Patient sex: F
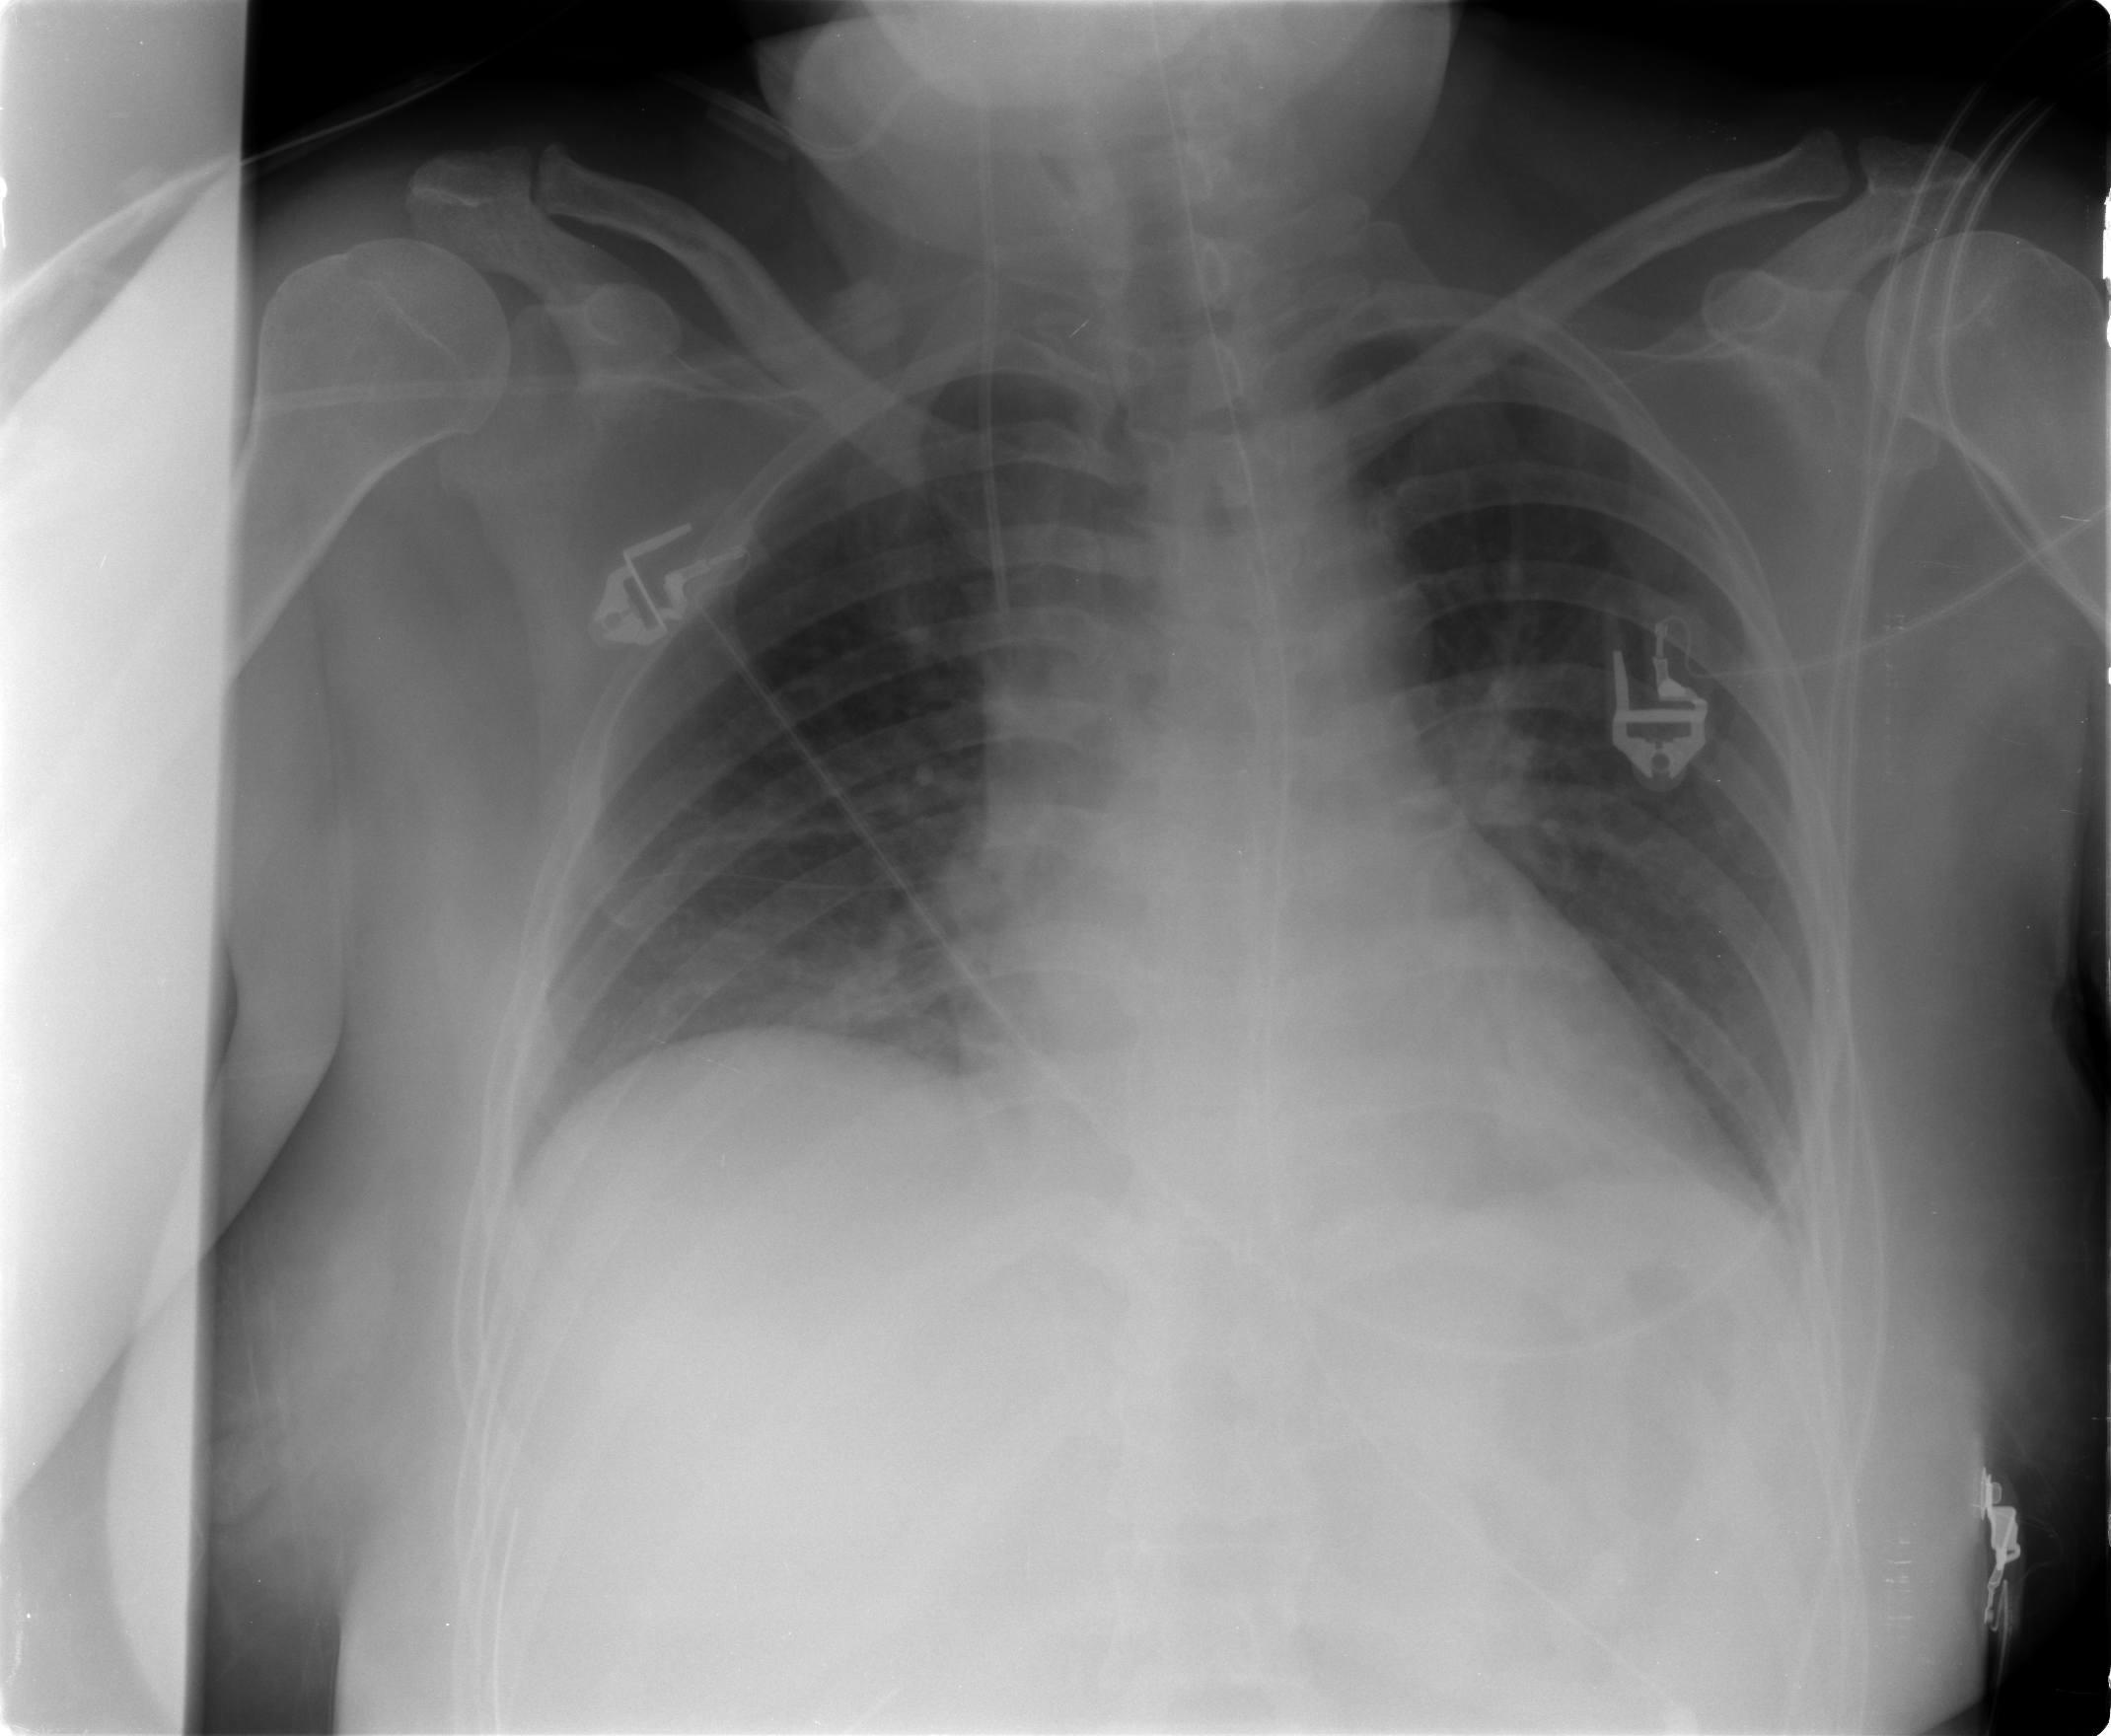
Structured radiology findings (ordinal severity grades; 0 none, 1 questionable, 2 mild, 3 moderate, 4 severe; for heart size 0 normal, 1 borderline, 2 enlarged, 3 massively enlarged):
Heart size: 1
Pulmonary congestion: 1
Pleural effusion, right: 0
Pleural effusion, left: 0
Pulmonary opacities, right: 0
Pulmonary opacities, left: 0
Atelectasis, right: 1
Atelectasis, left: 2